RGB frame:
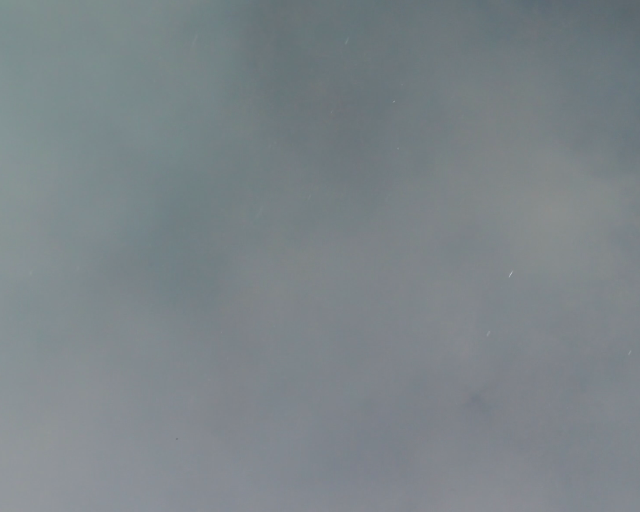
Thermal frame:
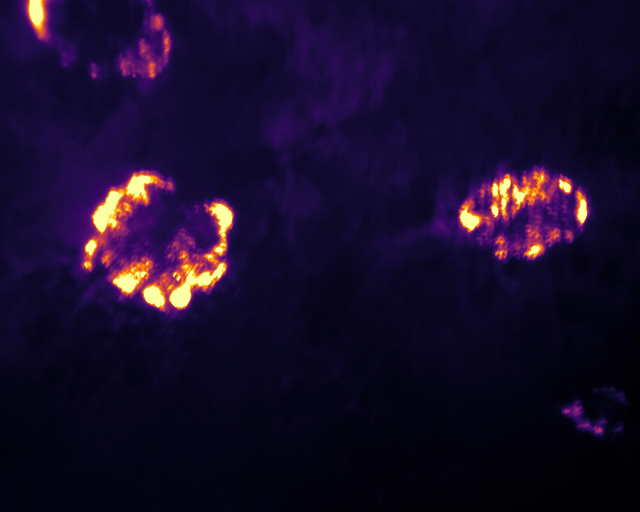
Captured: 2026-02-26 02:31:04
Pixels at or above 80 °C: 6740 (fraction of frame: 0.02057)